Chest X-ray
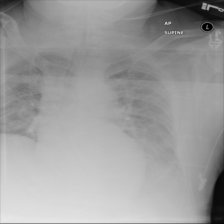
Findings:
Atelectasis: negative
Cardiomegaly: negative
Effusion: negative
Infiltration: negative
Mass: negative
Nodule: negative
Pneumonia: negative
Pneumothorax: negative
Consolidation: negative
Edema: negative
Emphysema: negative
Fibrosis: negative
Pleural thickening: negative
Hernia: negative